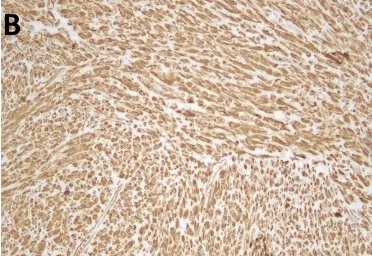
Microscopic and IHC features of the recurrent tumor. (B) Tumor cells showing vimentin positivity IHC, x400.
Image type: pathology (immunostaining)